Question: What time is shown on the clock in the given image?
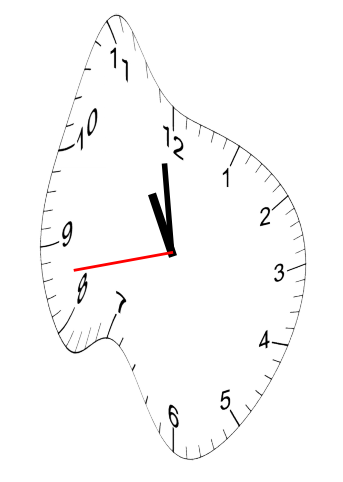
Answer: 10:58:43